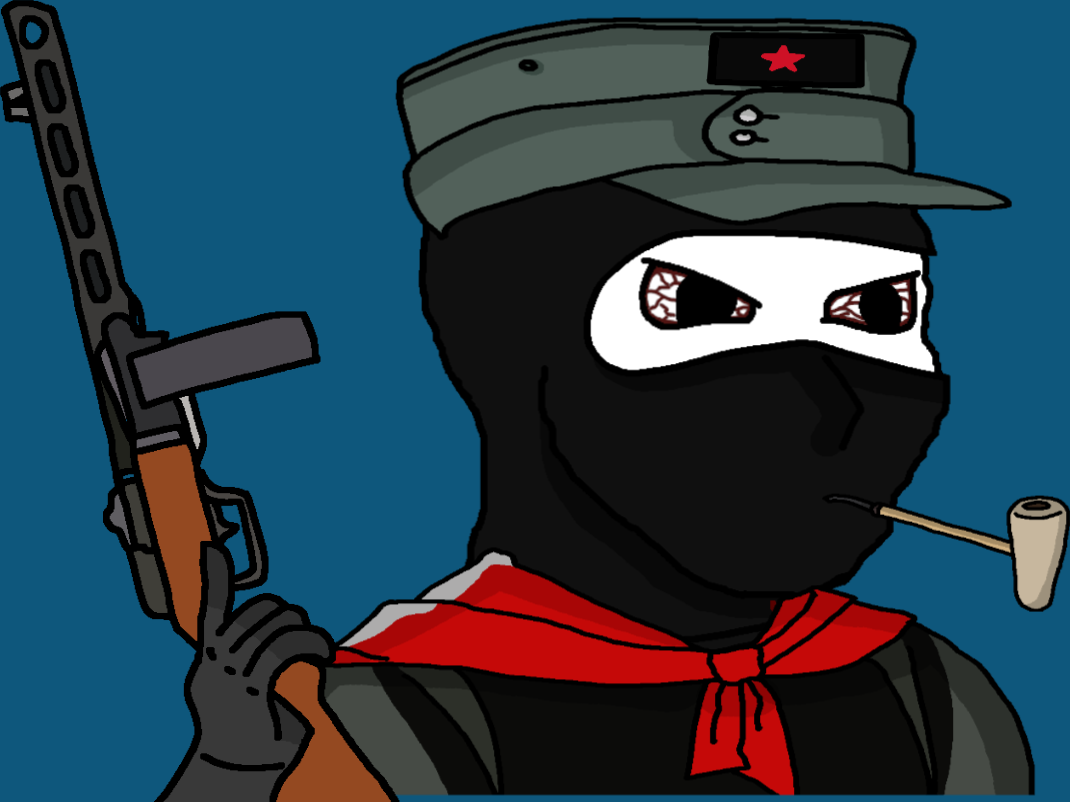
Label: 5_Oomer